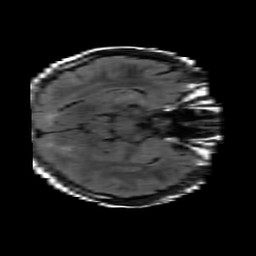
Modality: FLAIR
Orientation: axial
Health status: ill
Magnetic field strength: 3 T